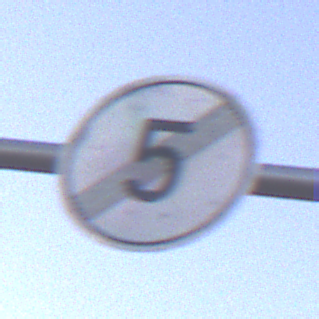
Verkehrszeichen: EndeGeschwindigkeit5
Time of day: Dusk
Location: Outdoor (Nature)
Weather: Clear
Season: NotSpecified
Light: Natural